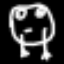
Label: frog